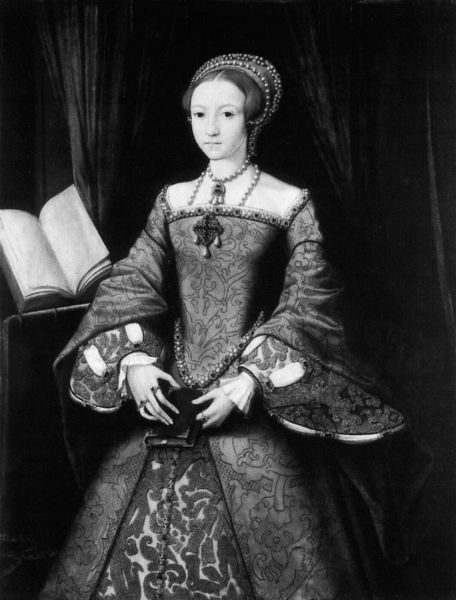
Titel: Prinzessin Elisabeth
Künstler: William Scrots
Institution: London, Royal Collection
Schlagwörter: blätter, gemälde, umhang, frau, kleid, schmuck, schwarz, weiss, blick, dame, haube, muster, rock, falten, gesicht, haarschmuck, samt, spitze, stehen, weit, ärmel, bildnis, hände, porträt, vorhang, gewand, haare, reich, stoff, adel, brosche, dekolletee, haarreif, krone, perlen, prinzessin, adelige, kopfbedeckung, spanien, taille, bücher, kette, ernst, draperie, kniestück, perlenkette, ring, fotografie, buch, spanisch, medaillon, ringe, seite, schwarzweiß, kranz, brokat, bildniss, pult, korsett, adelig, adlige, aufgeschlagen, kostbar, gebetbuch, lektüre, geschmeide, weite ärmel, krönchen, isabella, frauadelige